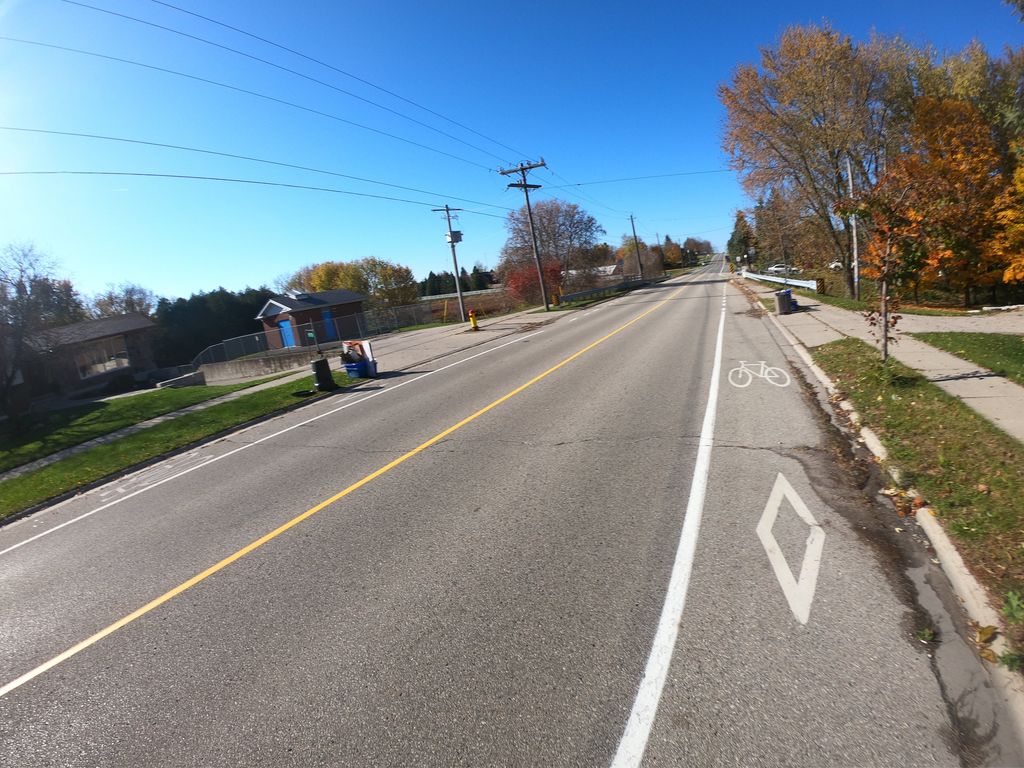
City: kitchener-waterloo